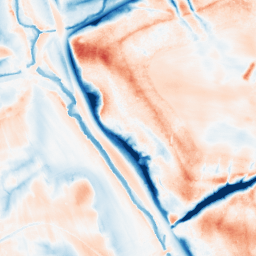
Category: classical
Decomposition family: gaussian
Decomposition parameters: sigma: 10
Upsampling method: bicubic_3x
Upsampling parameters: scale: 3
Upsampling scale: 3